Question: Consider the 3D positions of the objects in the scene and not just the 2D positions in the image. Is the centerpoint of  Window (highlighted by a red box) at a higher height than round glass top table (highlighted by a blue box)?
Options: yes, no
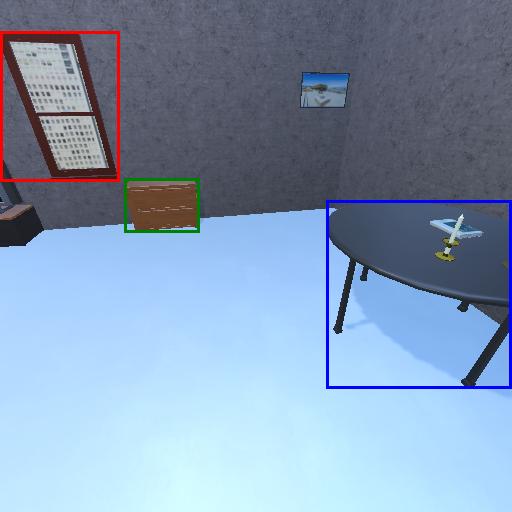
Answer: yes